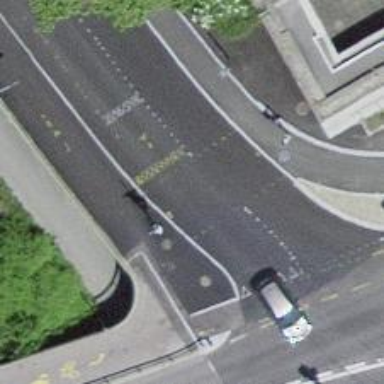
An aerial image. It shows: Road with traffic signals.